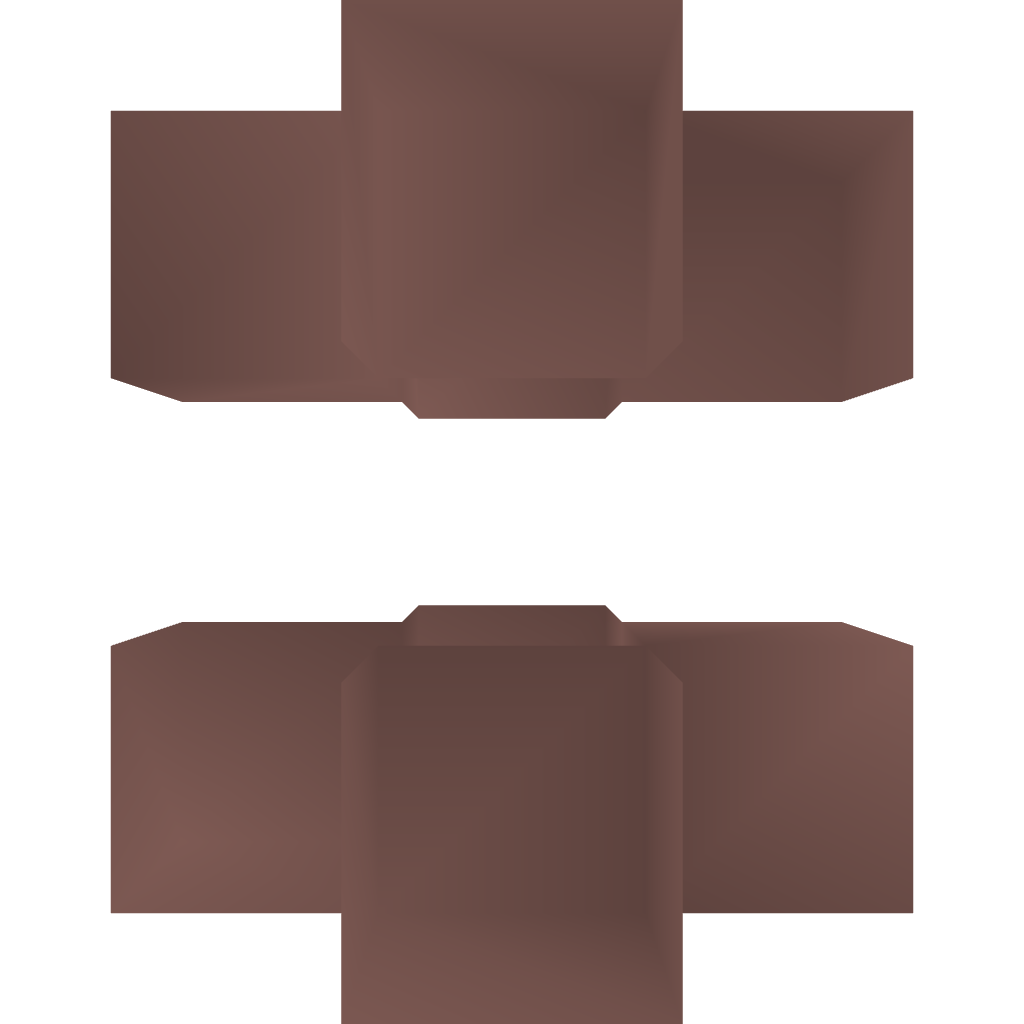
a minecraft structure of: Night Activated Light bad low quality